Aerial crown-view tile of a tropical tree (Barro Colorado Island, Panama), acquired 20250414:
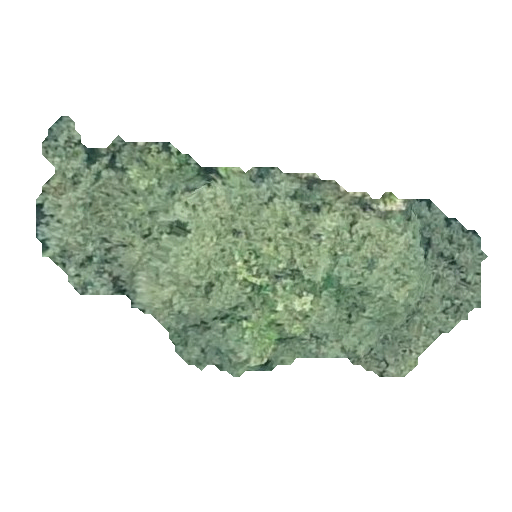
Species: Luehea seemannii
GBIF accepted scientific name: Luehea seemannii
Crown area: 108.428 m²